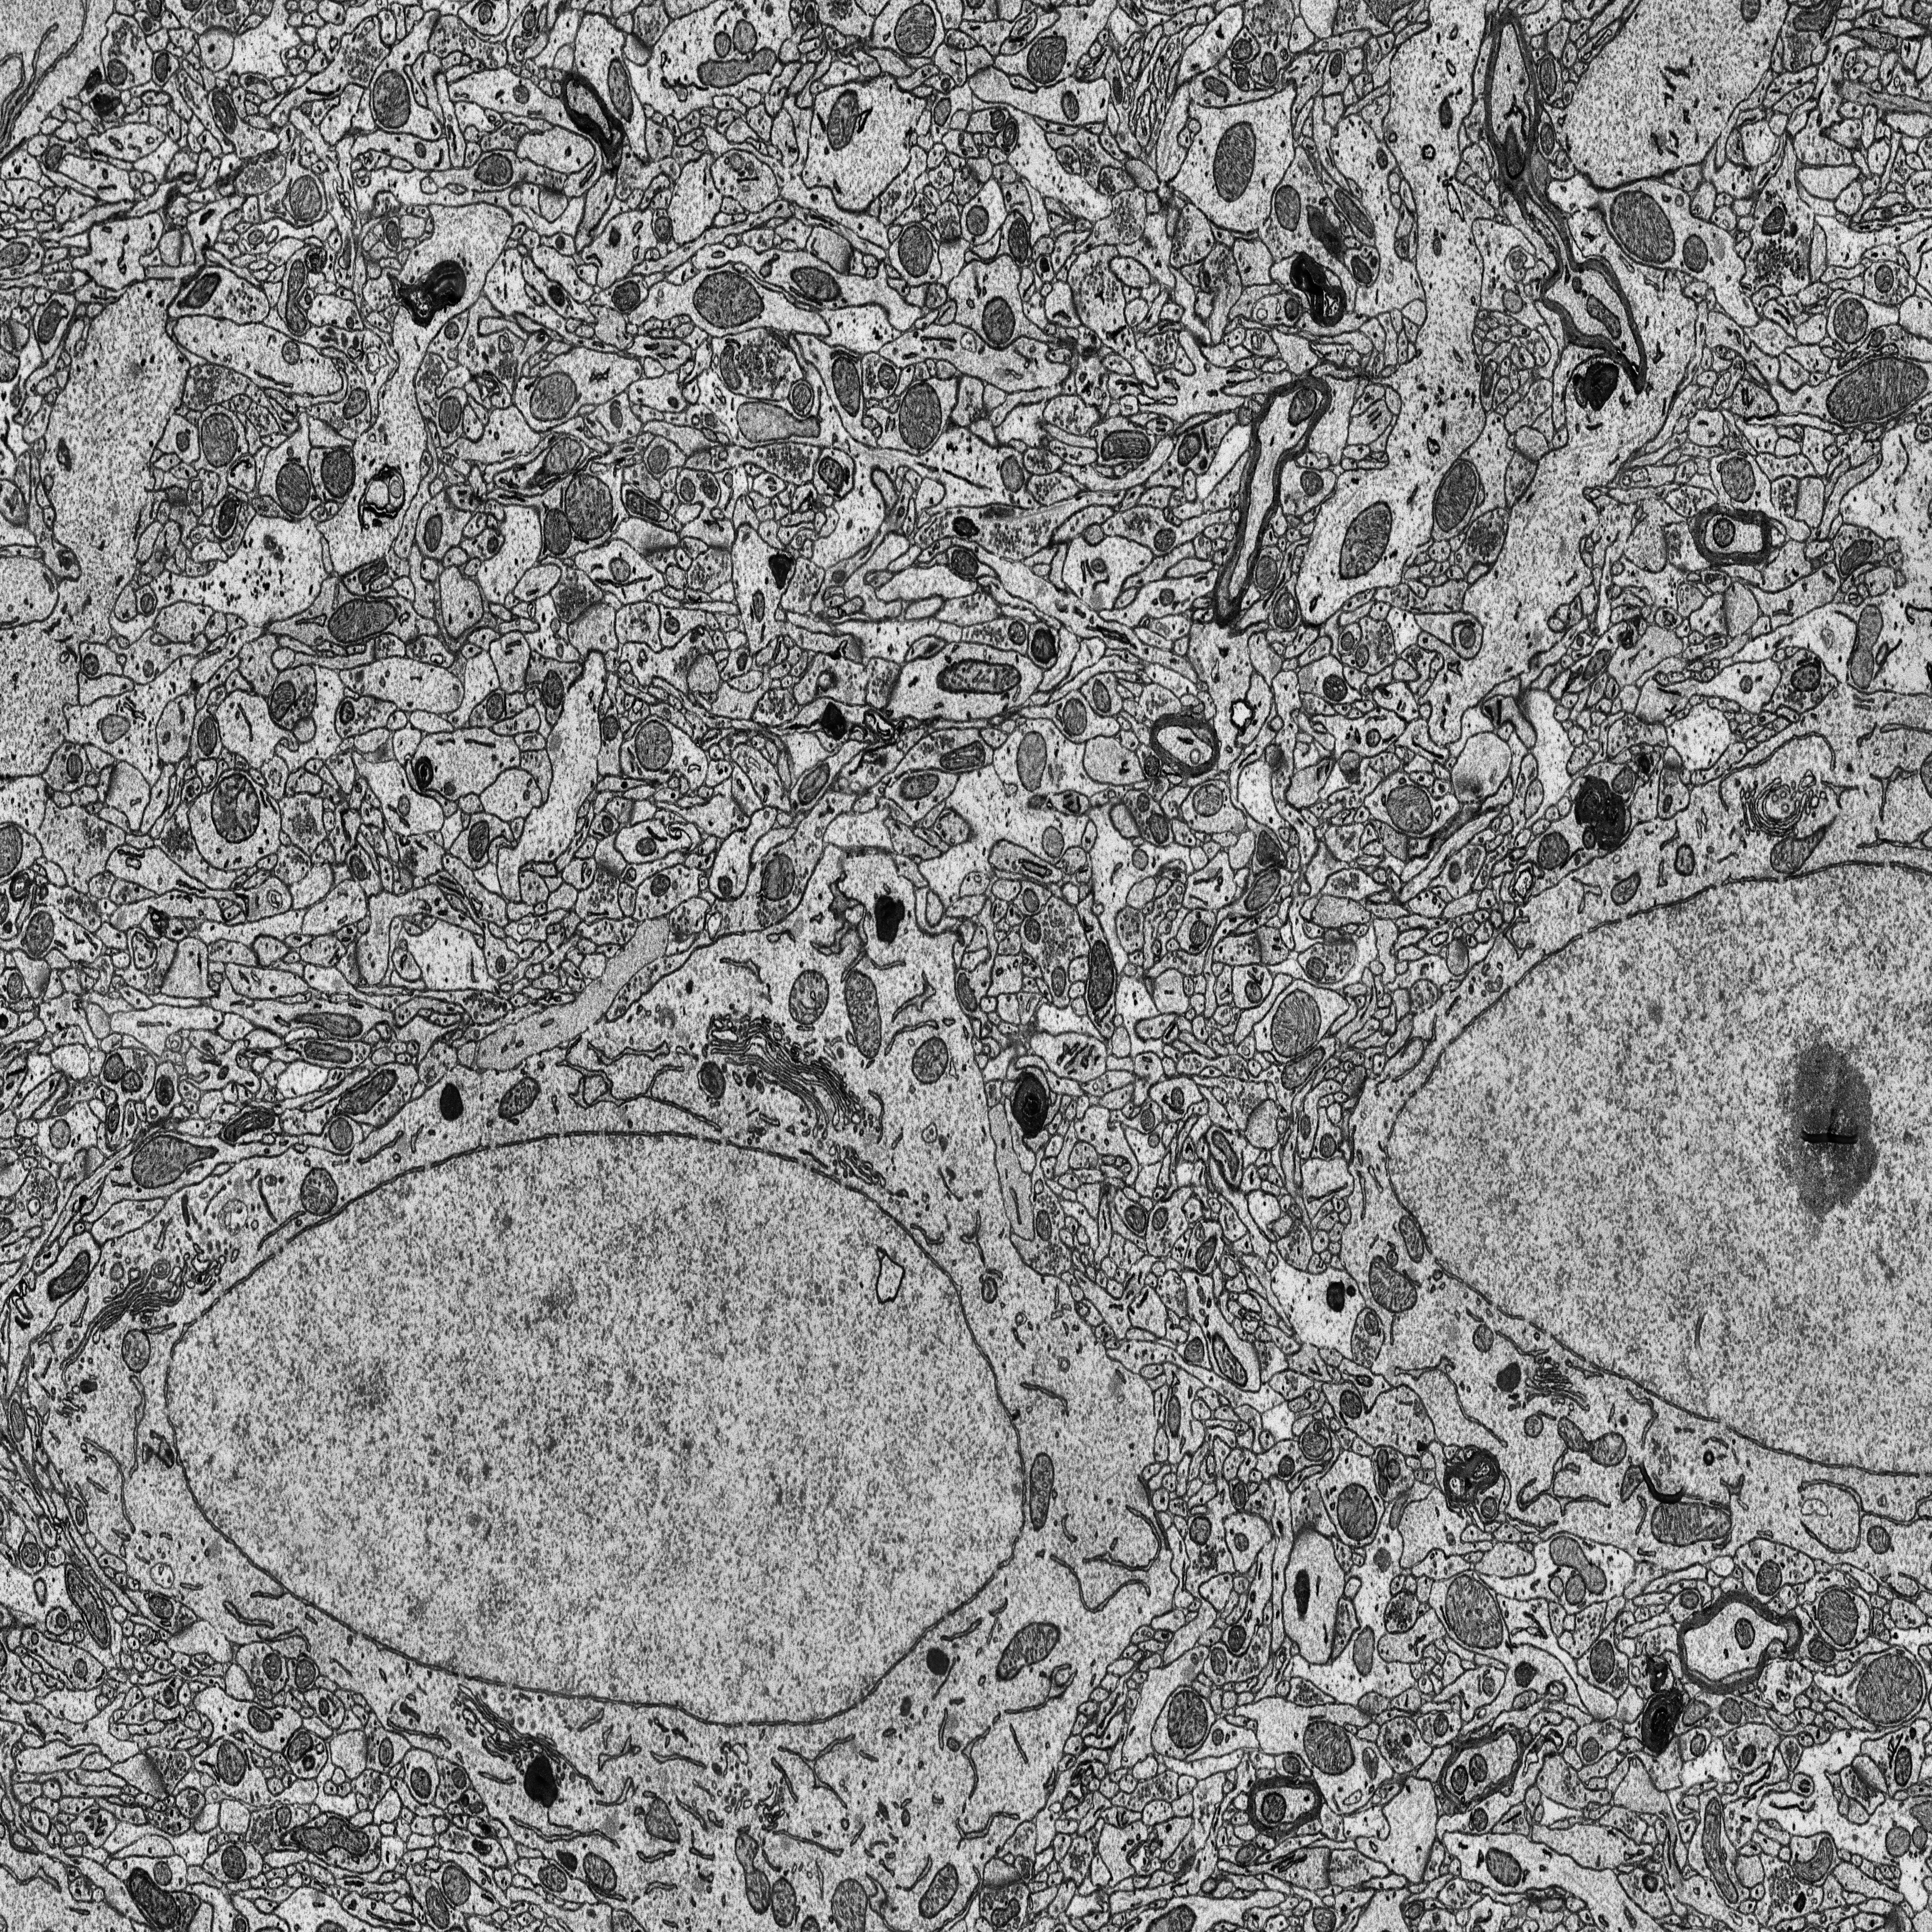
Electron microscopy slice of rat cortex tissue
Slice depth (z): 335
Mitochondria instances in slice: 374